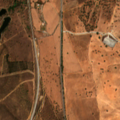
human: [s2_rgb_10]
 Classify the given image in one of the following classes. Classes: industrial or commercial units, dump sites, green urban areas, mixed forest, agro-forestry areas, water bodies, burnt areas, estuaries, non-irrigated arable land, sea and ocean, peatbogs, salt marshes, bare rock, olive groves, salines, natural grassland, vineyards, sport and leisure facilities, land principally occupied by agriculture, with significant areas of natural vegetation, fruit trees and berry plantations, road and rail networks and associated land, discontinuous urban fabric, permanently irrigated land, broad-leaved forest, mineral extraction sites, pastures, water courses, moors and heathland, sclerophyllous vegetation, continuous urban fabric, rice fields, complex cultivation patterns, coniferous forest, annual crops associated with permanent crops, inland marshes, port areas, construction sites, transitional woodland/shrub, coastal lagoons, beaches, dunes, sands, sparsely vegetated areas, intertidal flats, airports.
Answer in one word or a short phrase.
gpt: non-irrigated arable land, pastures, agro-forestry areas, natural grassland, transitional woodland/shrub